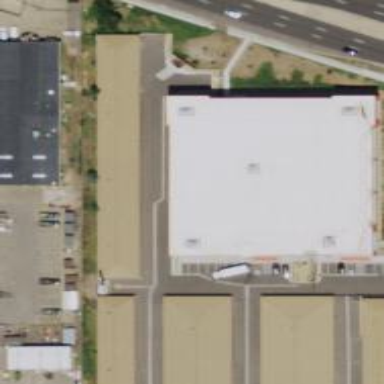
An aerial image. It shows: Retail building with storage rental shop.